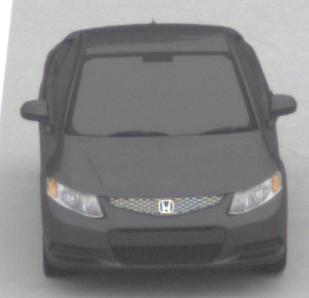
Make: Honda
Model: Civic Limousine 1.8
Detailed model: Civic (IX) Limousine
Model produced from: 2014/05
Model produced until: 2017/06
Doors: 4
Color: gray
Road condition: dry road
Daytime: morning or afternoon
Contrast: low contrast